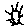
Label: sun